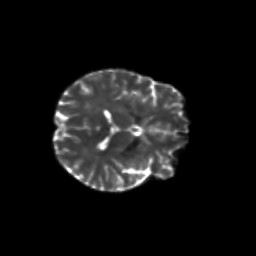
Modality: T2w
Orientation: axial
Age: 39
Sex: female
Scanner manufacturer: siemens
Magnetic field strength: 3 T
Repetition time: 8.6 s
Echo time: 0.095 s